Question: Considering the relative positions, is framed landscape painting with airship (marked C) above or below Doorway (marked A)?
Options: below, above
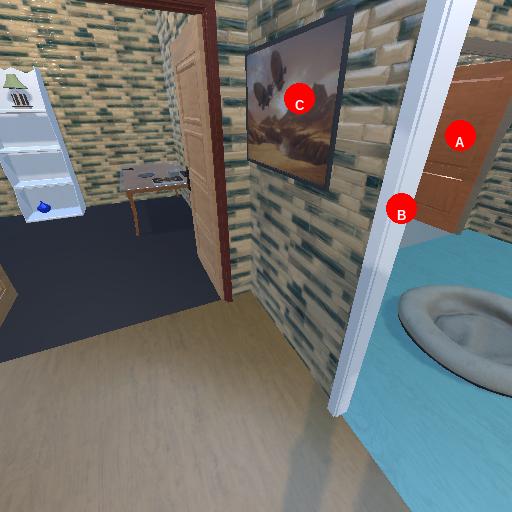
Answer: below